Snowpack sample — Snodgrass Mountain, Crested Butte, Colorado (2/4/25, 12:06 PM MST)
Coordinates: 38.923, -106.968
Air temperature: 35 °F
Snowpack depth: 80 cm
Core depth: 60 cm
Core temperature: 32 °F
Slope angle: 14°, slope face: 78°
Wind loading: low
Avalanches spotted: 0
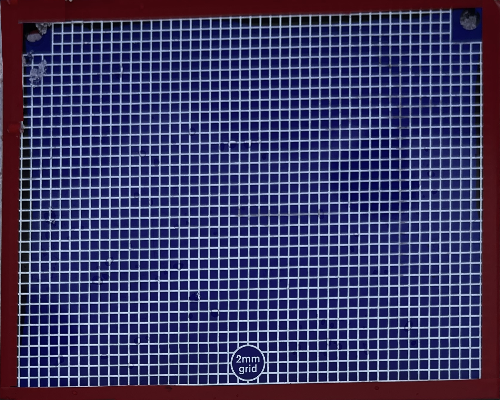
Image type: profile
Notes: No avalanches nearby, unusually warm weather for the last month reported by residents, Collected 25 yards from treeline